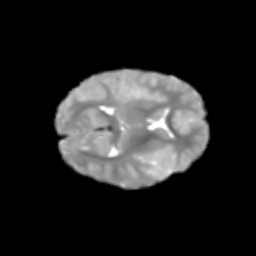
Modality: T2w
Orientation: axial
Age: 6
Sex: female
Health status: healthy